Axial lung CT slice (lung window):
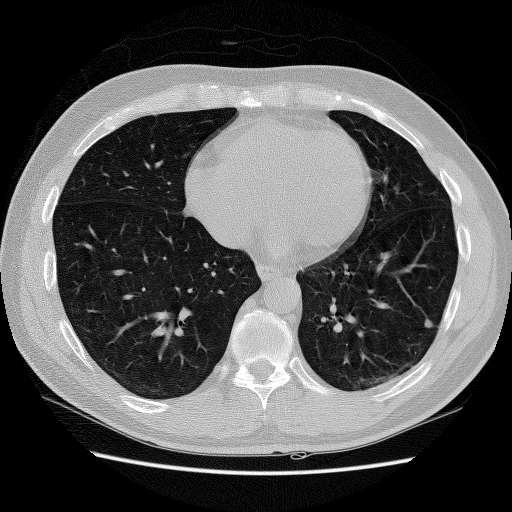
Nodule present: yes
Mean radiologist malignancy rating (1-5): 3.25